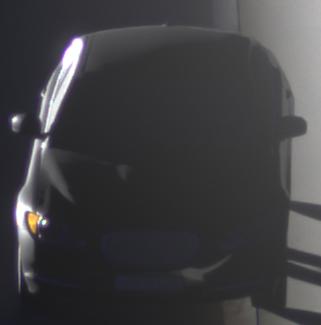
Make: Jaguar
Model: XF 3.0 V6
Detailed model: XF (X250) Limousine
Model produced from: 2010/02
Model produced until: 2010/10
Doors: 4
Color: black
Road condition: dry road
Daytime: sunrise or sunset
Contrast: high contrast